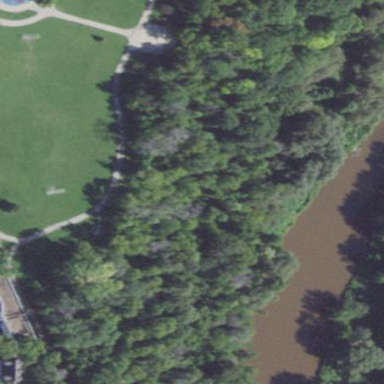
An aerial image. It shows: Park.